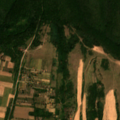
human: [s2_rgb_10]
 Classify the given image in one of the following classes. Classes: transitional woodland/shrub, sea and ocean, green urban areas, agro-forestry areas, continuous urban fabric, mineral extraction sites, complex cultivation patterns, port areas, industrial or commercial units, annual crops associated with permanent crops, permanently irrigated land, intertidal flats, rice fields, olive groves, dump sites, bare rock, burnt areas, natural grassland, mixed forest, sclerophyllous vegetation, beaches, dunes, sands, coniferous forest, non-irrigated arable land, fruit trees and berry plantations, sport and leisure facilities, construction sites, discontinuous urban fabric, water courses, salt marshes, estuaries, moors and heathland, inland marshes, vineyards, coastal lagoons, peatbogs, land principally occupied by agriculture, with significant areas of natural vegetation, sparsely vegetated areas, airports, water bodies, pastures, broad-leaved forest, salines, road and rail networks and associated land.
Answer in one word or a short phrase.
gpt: non-irrigated arable land, pastures, complex cultivation patterns, land principally occupied by agriculture, with significant areas of natural vegetation, broad-leaved forest